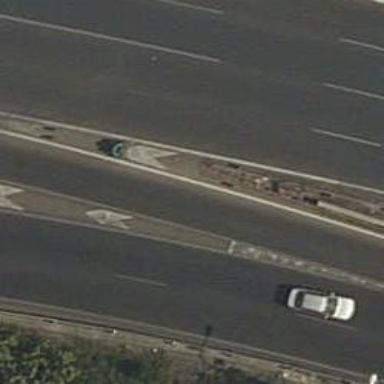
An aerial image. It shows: Motorway link.